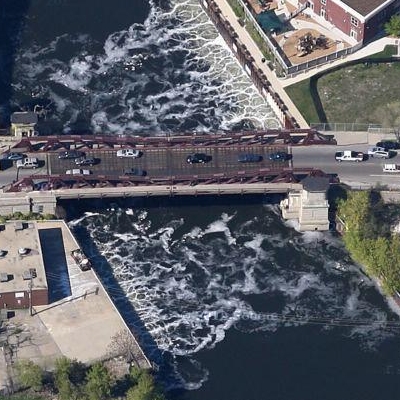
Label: RiverLake